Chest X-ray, PA view. Patient: 32 years old, sex F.
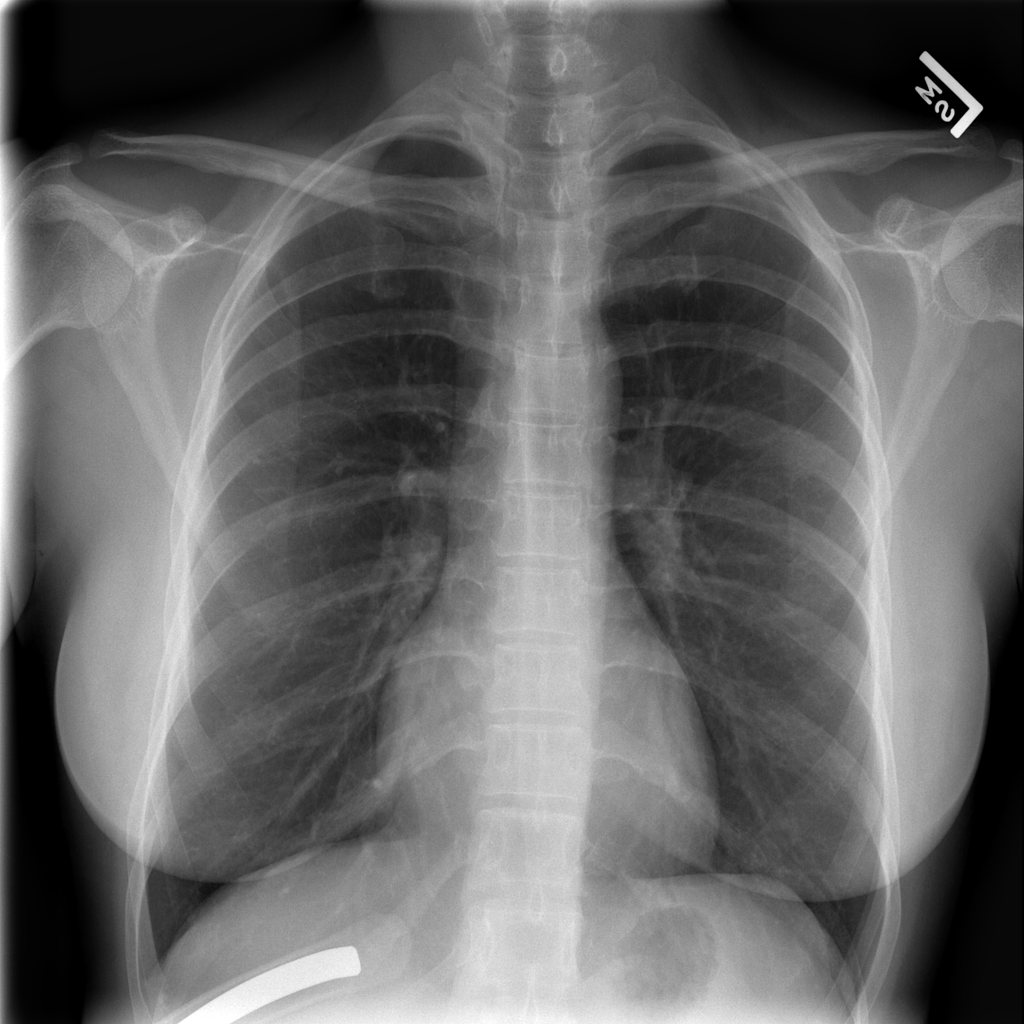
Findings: No Finding